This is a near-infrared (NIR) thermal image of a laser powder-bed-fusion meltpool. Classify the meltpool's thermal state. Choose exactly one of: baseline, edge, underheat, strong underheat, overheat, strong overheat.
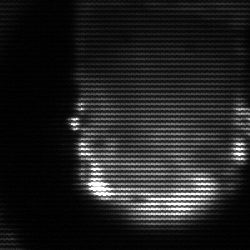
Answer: baseline